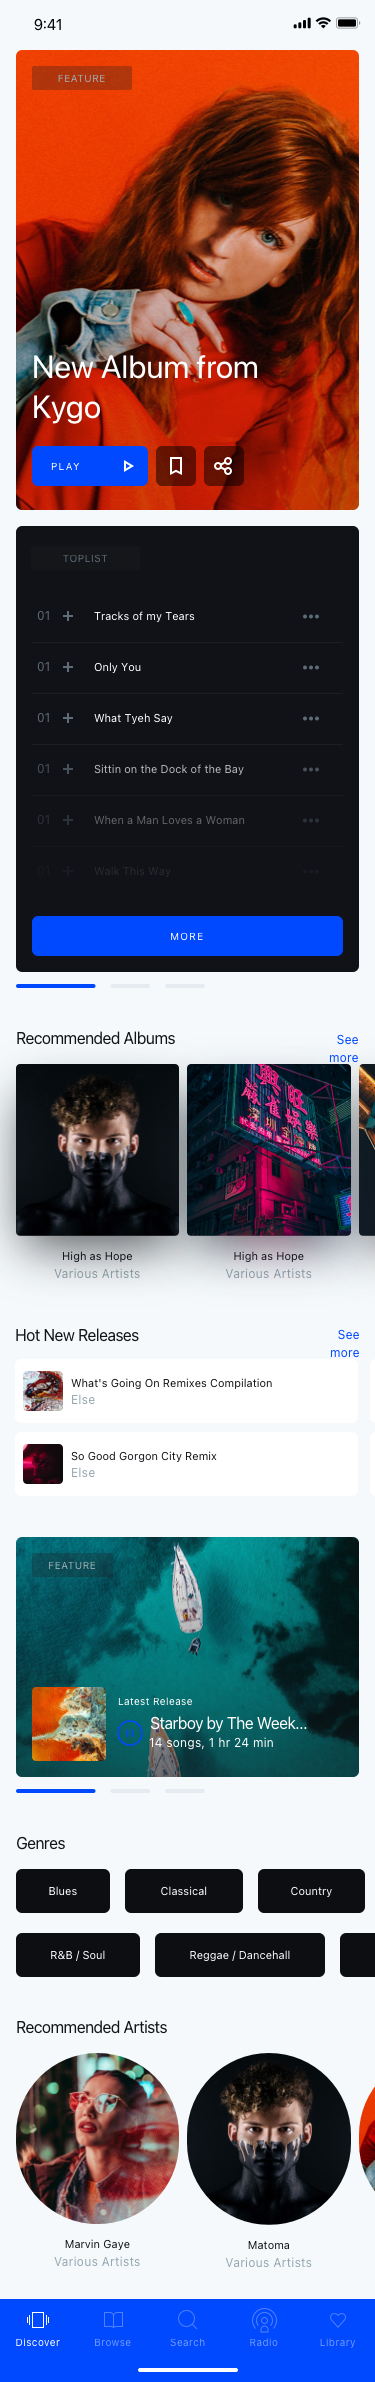
Text in this UI design:
Genres
Recommended Artists
New Album from Kygo
Recommended Albums
See more
Hot New Releases
See more